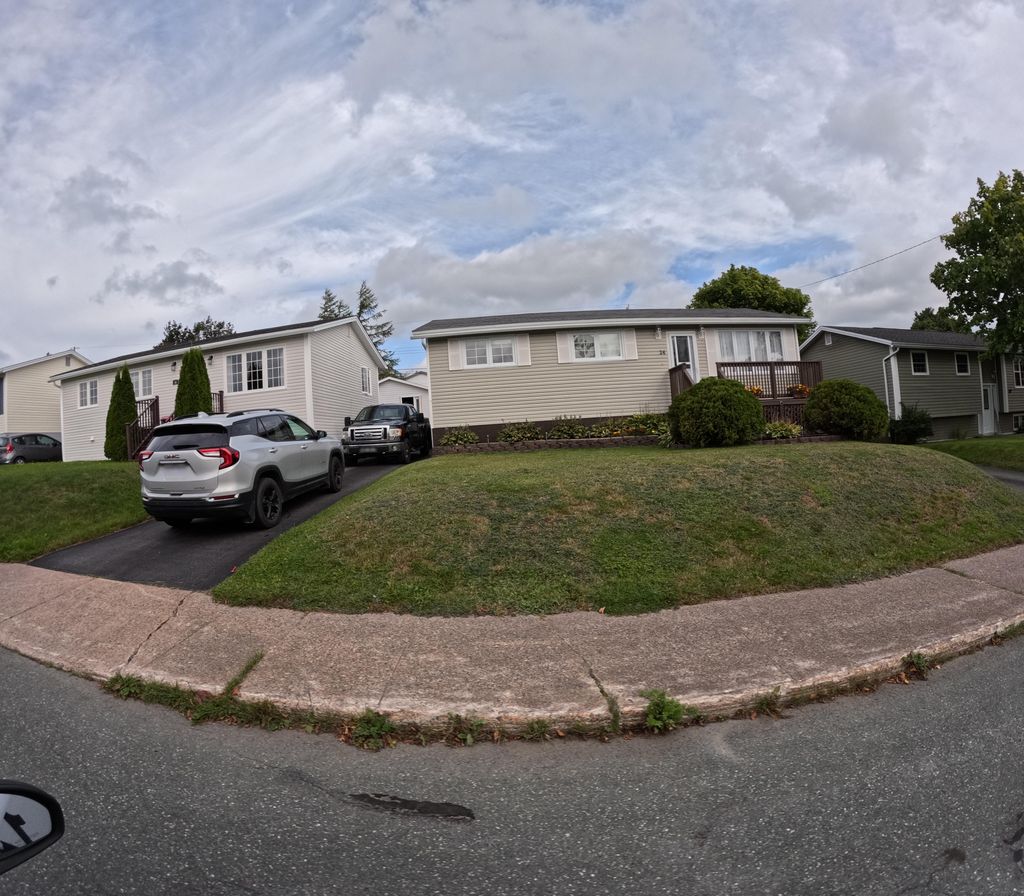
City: st_johns